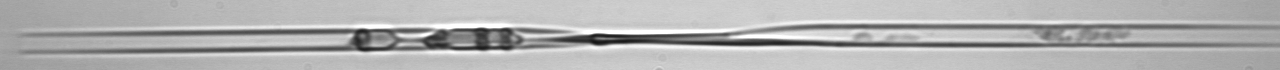
Label: Rhizosolenia